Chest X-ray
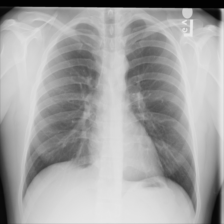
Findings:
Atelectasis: negative
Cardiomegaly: negative
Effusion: negative
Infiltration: negative
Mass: negative
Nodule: negative
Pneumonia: negative
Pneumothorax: negative
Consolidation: negative
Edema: negative
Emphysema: negative
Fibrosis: negative
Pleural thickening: negative
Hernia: negative